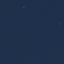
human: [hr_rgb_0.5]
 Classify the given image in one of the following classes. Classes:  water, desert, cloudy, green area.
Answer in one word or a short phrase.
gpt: water